Interaction volume radius: 10 \u00c5
Interaction volume height: 20 \u00c5
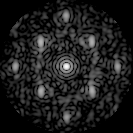
Disorder parameter: 0.4368